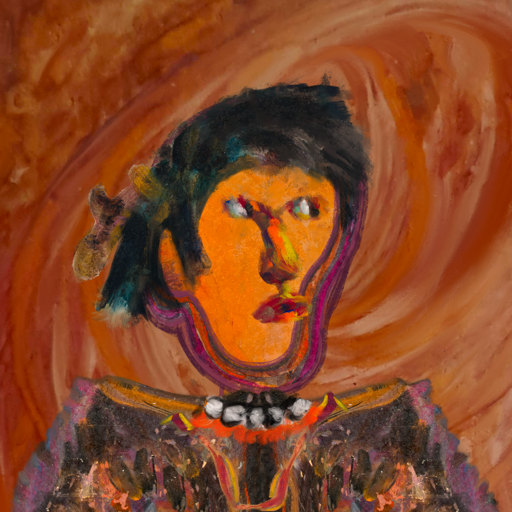
Background: Pious_Lady, Head And Neck Side: Hypocrite_w_Hair, Face Side: An_Impression, Bust: Gypsy_Queen, Hair Side: Pipe, Head Accessory: Blank, Second Necklace: Gypsy_Mother_1, Necklace: An_Impression, Baby: Blank